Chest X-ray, AP view. Patient: 79 years old, sex M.
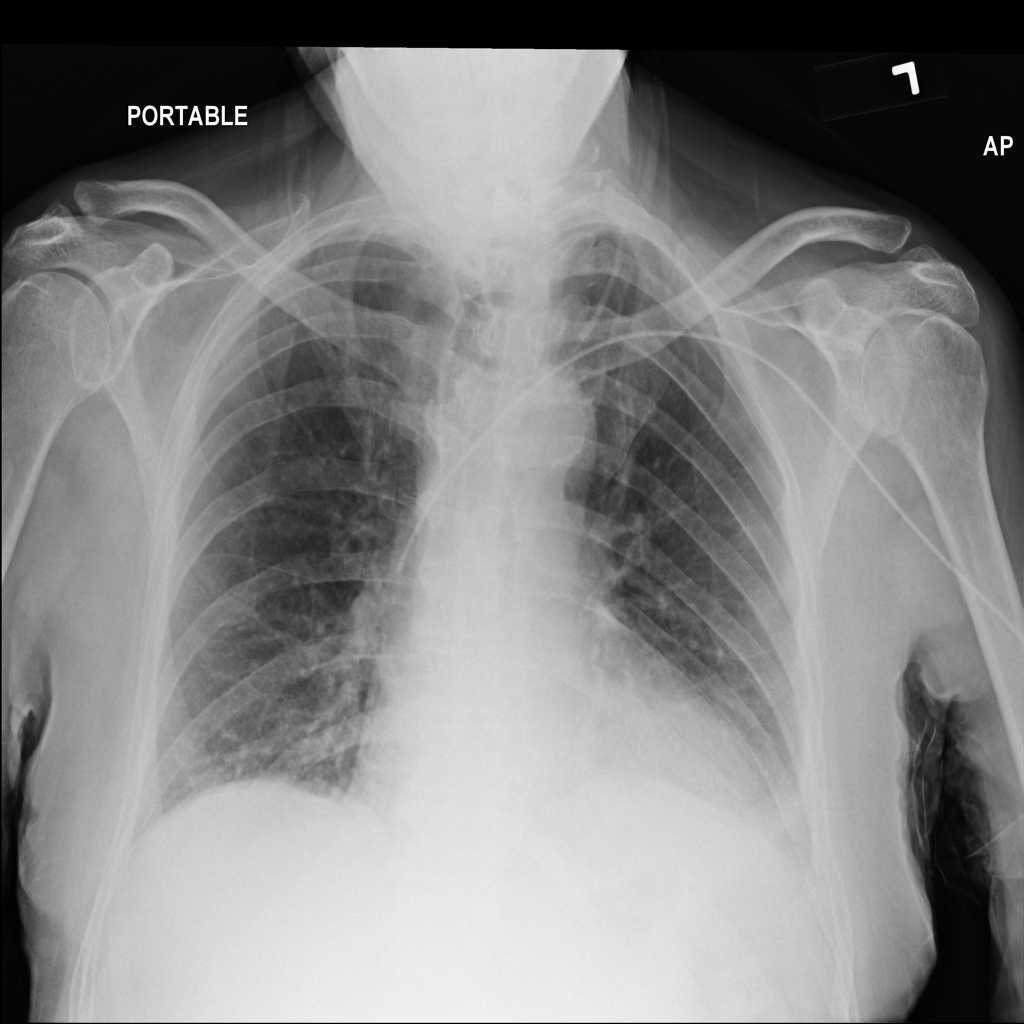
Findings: No Finding